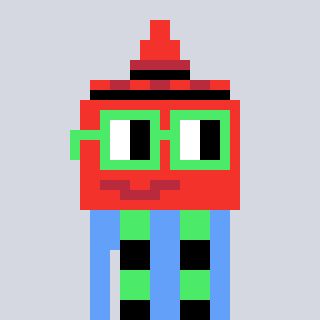
a pixel art character with square light green glasses, a ketchup-shaped head and a blue-colored body on a cool background